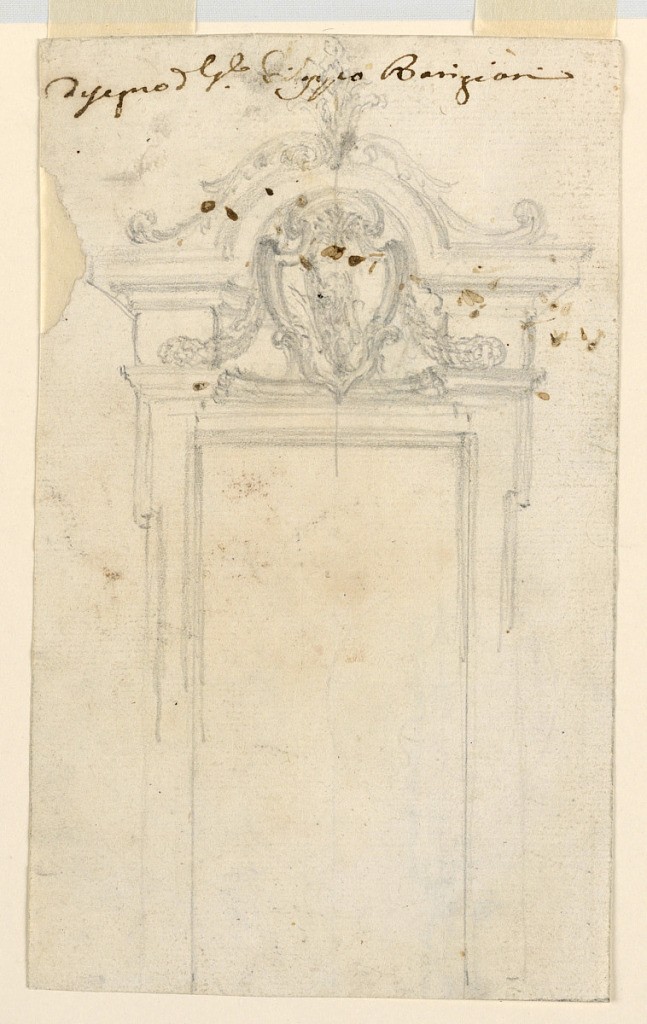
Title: Design for a Door Frame
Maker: Filippo Barigioni, Italian, 1690 - 1753
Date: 1725–53
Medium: Graphite on off-white laid paper
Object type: Drawing
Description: Vertical rectangle. In the center of the overdoor is an escutcheon, probably with the wing as the charge. Verso: parts of same sketches.